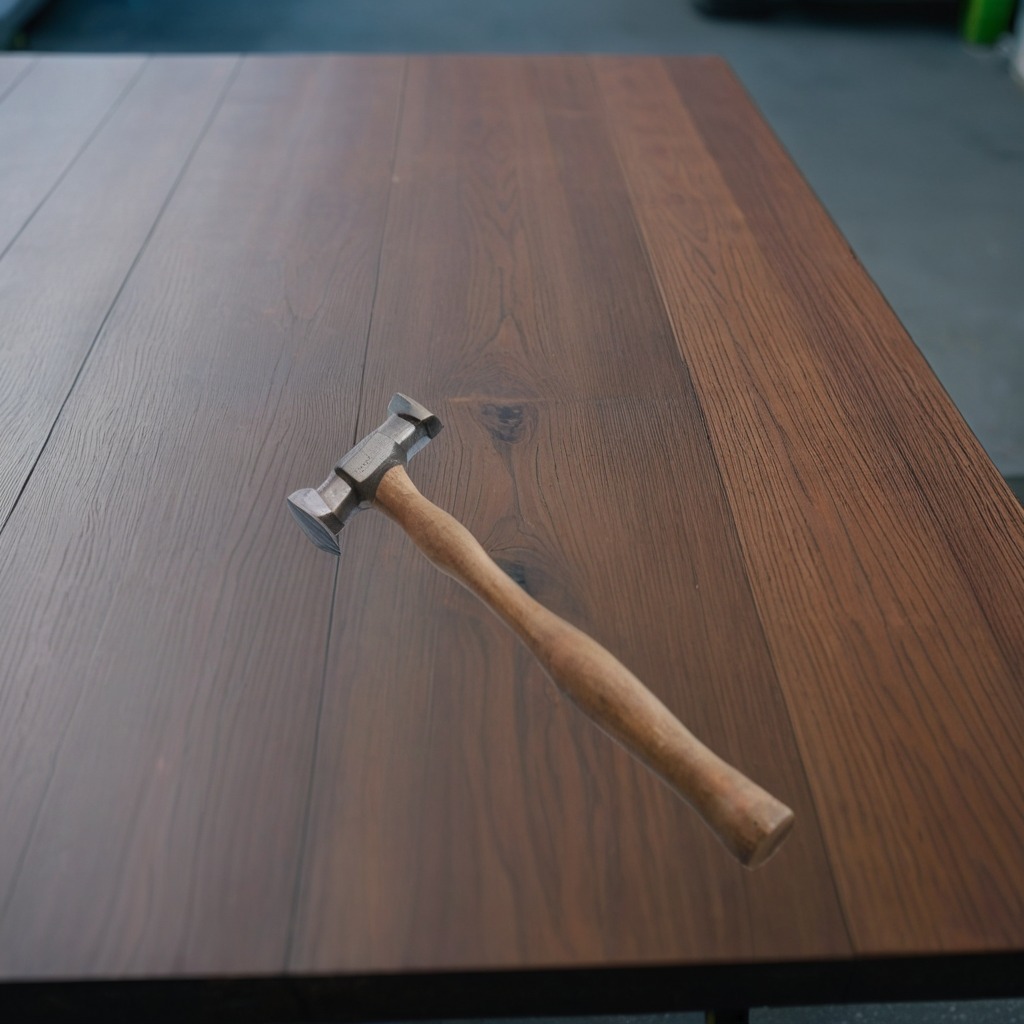
A hammer is lying on the old table with faint burn marks in a small garage at twilight.